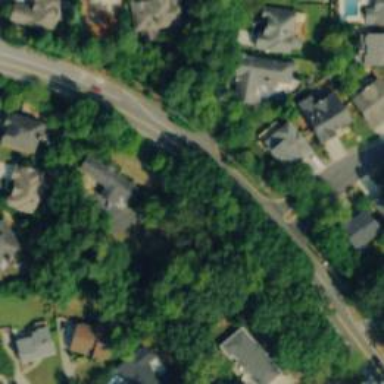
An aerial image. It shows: Tertiary road.